Question: I have a plain image data (32 bit RGBA) of 'size' in a char array and want to make a Texture2D out of it as in:
'''
Texture2D * tex = new Texture2D();
tex->initWithData(data, 4*size.width*size.height, Texture2D::PixelFormat::RGBA8888,size.width, size.height, size);
tex->drawAtPoint(Point(offset));
'''
but the resulting image is blurry (like a compressed jpeg image)..
Both the input and texture (as seen above) have size 'size' and I am not making any transformations. I just put the code in 'HelloWorld::draw(Renderer *, const kmMat4&, bool)' in a newly created project. How can I get a sharp image (the exact representation of data)? Any other suggestions (like a direct frame-buffer like thing ...etc if any exist) are also welcome.
I am using v3.0 in mac os 10.8.x
Edit: I tried setting Texture params (GL_NEAREST) just after 'Texture2D' creation and before 'initWithData' and nothing changed. Data and texture are the same size so it should not do resizing anyway... Here is a picture; corners of the rectangles are not sharp:

Edit2: setting texture parameters (GL_NEAREST) 'initWithData' worked:
...
'''
Texture2D::TexParams tp = {GL_NEAREST, GL_NEAREST, GL_CLAMP_TO_EDGE, GL_CLAMP_TO_EDGE};
tex->setTexParameters(tp);
tex->drawAtPoint(Point(offset));
'''
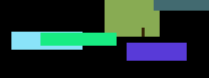
Answer: From your description of the problem, I have to assume that the GL texture associated with a 'Texture2D' object is not actually created until you call 'Texture2D::initWithData (...)'.
In OpenGL, the default texture magnification filter is 'GL_LINEAR'. You want the default mag filter in this case, but you also cannot change the filter until you initialize your texture. Setting a 'GL_NEAREST' mag filter after the texture is created will eliminate the smoothing when you upscale the texture.